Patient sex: M
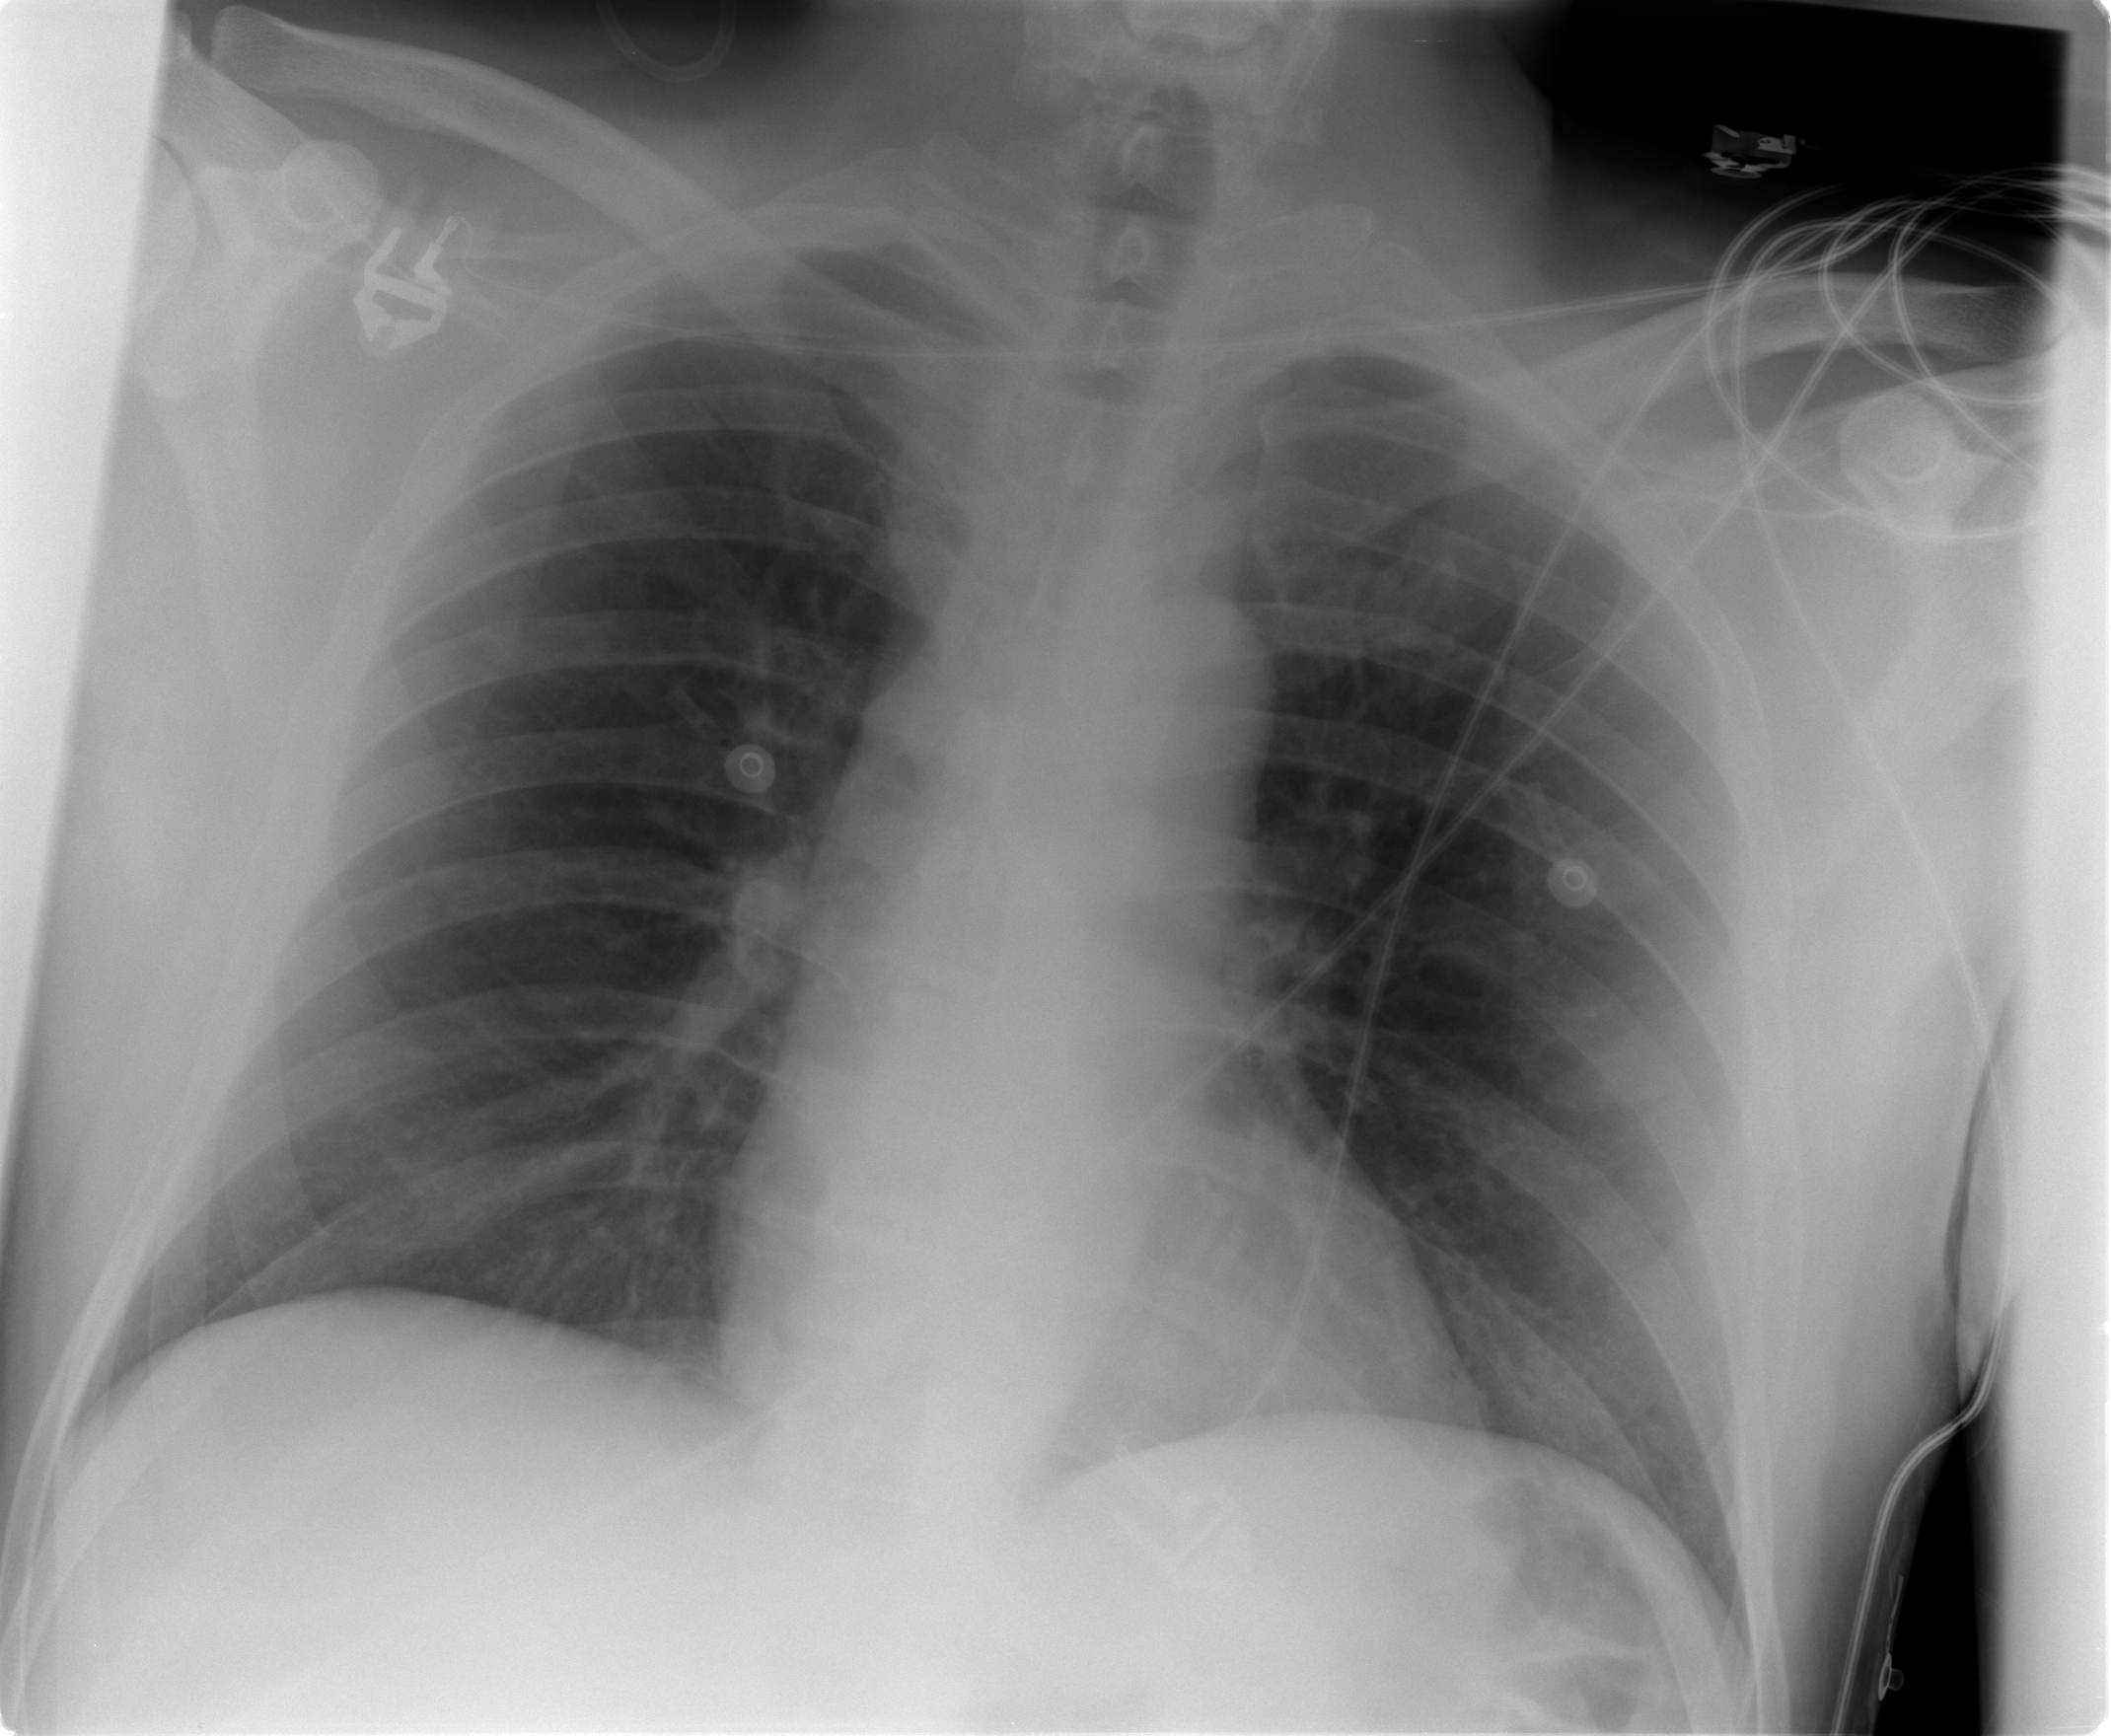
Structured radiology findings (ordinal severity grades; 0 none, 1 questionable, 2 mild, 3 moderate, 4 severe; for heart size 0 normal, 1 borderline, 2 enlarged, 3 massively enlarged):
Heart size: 0
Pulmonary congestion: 0
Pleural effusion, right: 0
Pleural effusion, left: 0
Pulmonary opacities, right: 0
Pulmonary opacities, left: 0
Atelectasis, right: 0
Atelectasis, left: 1